Question: I have a custom TextView with it's 'onDraw' method overridden to draw a red border around the text view.
When I set the : the border is not drawn.
- -
The following screenshot illustrate the problem : the second textView doesn't have a border

Here is the code (can be copy/pasted and run - no need for a layout file)
'''
import android.app.Activity;
import android.content.Context;
import android.graphics.Canvas;
import android.graphics.Color;
import android.graphics.Paint;
import android.os.Bundle;
import android.view.Gravity;
import android.widget.RelativeLayout;
import android.widget.TextView;
public class MyActivity extends Activity {
private final int TEXT_VIEW_WIDTH_PX = 400;
private final int TEXT_VIEW_HEIGHT_PX = 60;
private Paint borderPaint = new Paint();
@Override
protected void onCreate(Bundle savedInstanceState) {
super.onCreate(savedInstanceState);
RelativeLayout rootView = new RelativeLayout(this);
getWindow().setContentView(rootView);
borderPaint.setColor(Color.RED);
MyTextView text1 = makeTextView("Grav=TL ; SL=F",100);
rootView.addView(text1);
MyTextView text2 = makeTextView("Grav=C ; SL=T",200);
//combination of the 2 following attributes cause the issue
text2.setSingleLine(true);
text2.setGravity(Gravity.CENTER);
rootView.addView(text2);
MyTextView text3 = makeTextView("Grav=C ; SL=F",300);
text3.setGravity(Gravity.CENTER);
rootView.addView(text3);
MyTextView text4 = makeTextView("Grav=TL ; SL=T",400);
text4.setSingleLine(true);
rootView.addView(text4);
}
/**
* Custom TextView with red border
*/
private class MyTextView extends TextView {
private MyTextView(Context context) {
super(context);
}
@Override
protected void onDraw(Canvas canvas) {
super.onDraw(canvas);
canvas.drawLine(1,1,1,TEXT_VIEW_HEIGHT_PX-1,borderPaint);
canvas.drawLine(1,1,TEXT_VIEW_WIDTH_PX-1,1,borderPaint);
canvas.drawLine(TEXT_VIEW_WIDTH_PX-1,1,TEXT_VIEW_WIDTH_PX-1,TEXT_VIEW_HEIGHT_PX-1,borderPaint);
canvas.drawLine(1,TEXT_VIEW_HEIGHT_PX-1,TEXT_VIEW_WIDTH_PX-1,TEXT_VIEW_HEIGHT_PX-1,borderPaint);
}
}
/**
* create a MyTextView with 'text' context and located at x=50 ; y=marginTop
* (nothing relevant for the issue here)
*/
private MyTextView makeTextView(String text, int marginTop){
MyTextView textView = new MyTextView(this);
textView.setText(text);
RelativeLayout.LayoutParams lp = new RelativeLayout.LayoutParams(TEXT_VIEW_WIDTH_PX,TEXT_VIEW_HEIGHT_PX);
lp.topMargin = marginTop;
lp.leftMargin = 50;
textView.setLayoutParams(lp);
return textView;
}
}
'''
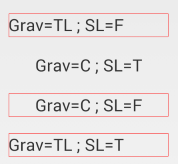
Answer: Thanks to pskink's thorough research (from the comment on my another answer):
> If you want to know why custom 'onDraw' doesn't draw anything, just 'Log.d' the value of 'canvas.getMatrix()'.[It] seems that canvas is translated/horizontally scrolled (at least in my case) 8159 pixels to the left, so calling 'canvas.translate(8159, 0)' fixes the issue, of course 8159 is not a magic number and can vary.I found it, see 'VERY_WIDE' constant in 'TextView', it is set to 16384 (2**14), in my case 'TextView' has width of 66 and now (16384-66)/2 == 8159, voila!...but VERY_WIDE is private so you cannot access it :-(
From here, I wonder if the offset can be retrieved programmatically, and sure it does, easily by 'getScrollX()'. This approach translates the canvas instead of "hacking" the single-line by cancelling horizontal scrolled. It displays the single-line more naturally.
Inside custom 'TextView':
'''
@Override
protected void onDraw(Canvas canvas) {
super.onDraw(canvas);
// translate the canvas before drawing onto it, fixing the position
canvas.translate(getScrollX(), 0);
canvas.drawLine(1, 1, 1, TEXT_VIEW_HEIGHT_PX - 1, borderPaint);
canvas.drawLine(1, 1, TEXT_VIEW_WIDTH_PX - 1, 1, borderPaint);
canvas.drawLine(TEXT_VIEW_WIDTH_PX - 1, 1, TEXT_VIEW_WIDTH_PX - 1,
TEXT_VIEW_HEIGHT_PX - 1, borderPaint);
canvas.drawLine(1, TEXT_VIEW_HEIGHT_PX - 1, TEXT_VIEW_WIDTH_PX - 1,
TEXT_VIEW_HEIGHT_PX - 1, borderPaint);
}
'''